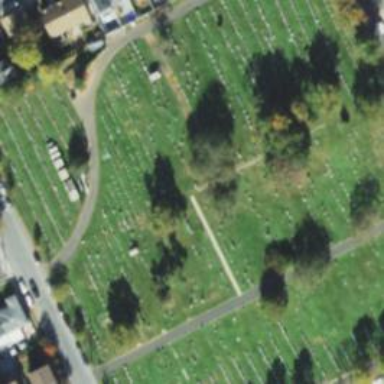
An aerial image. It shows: Cemetery.